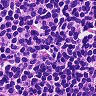
Metastatic tissue present: no